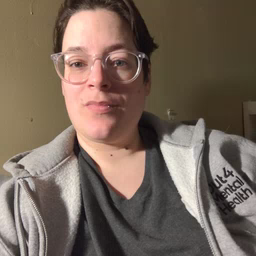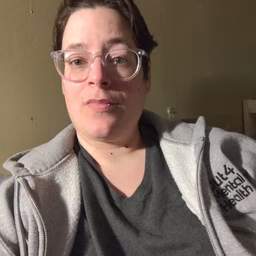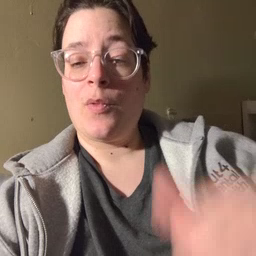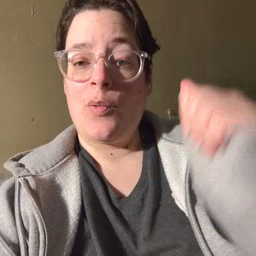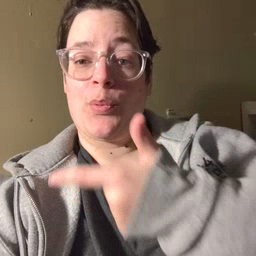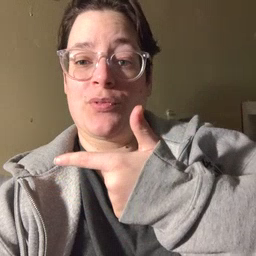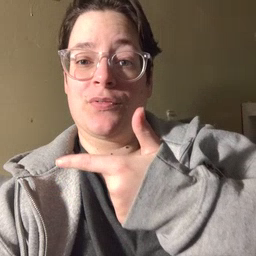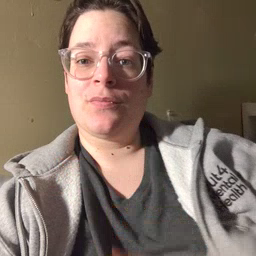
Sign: all